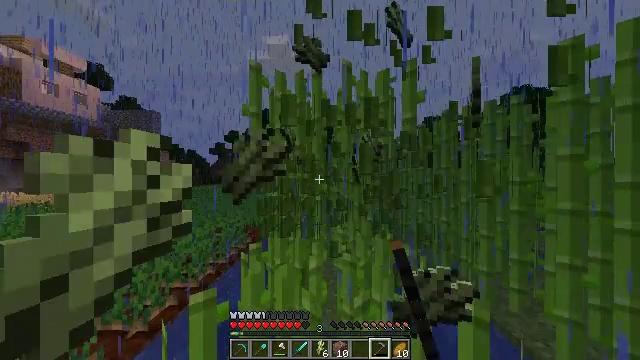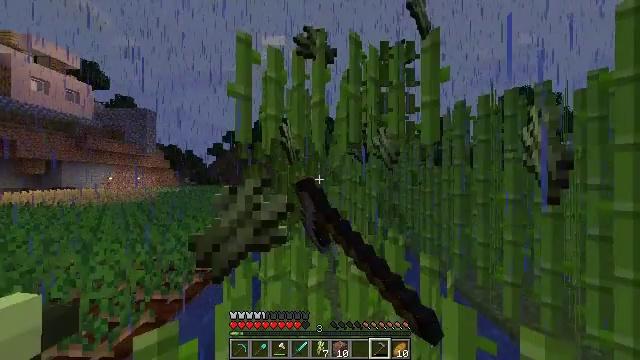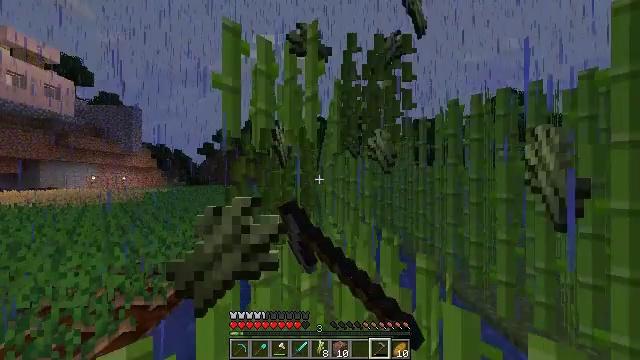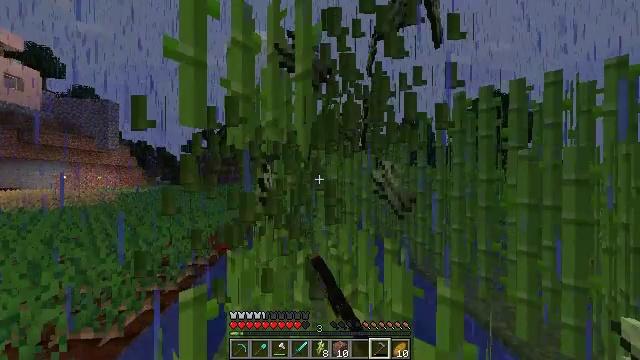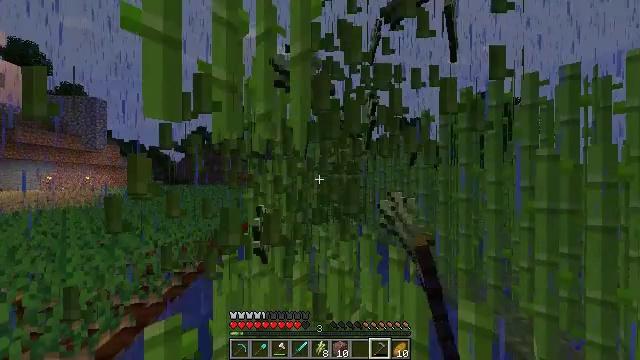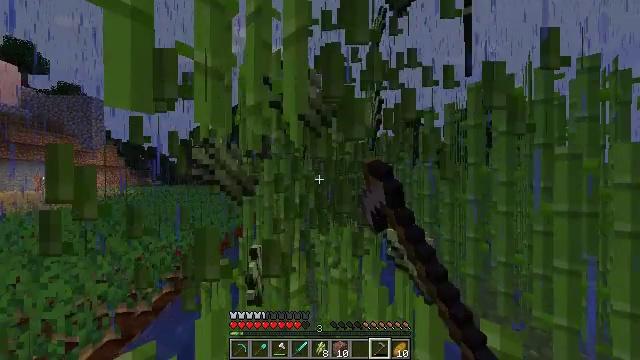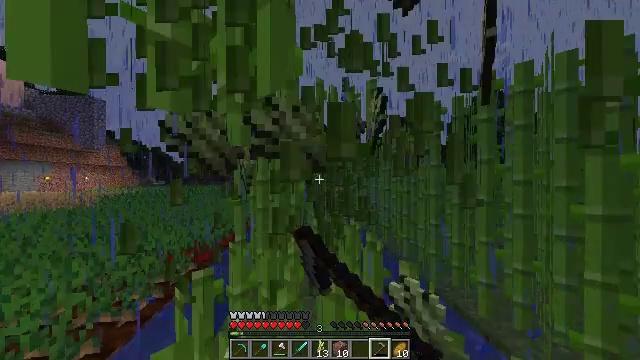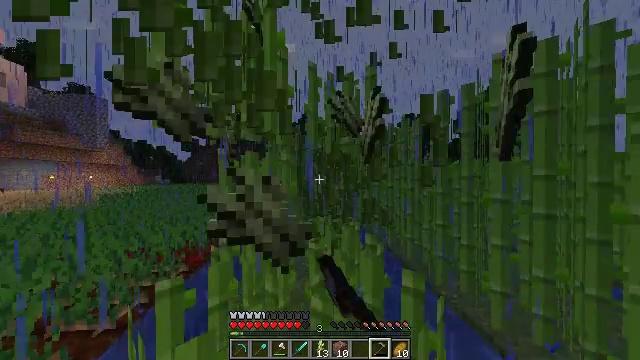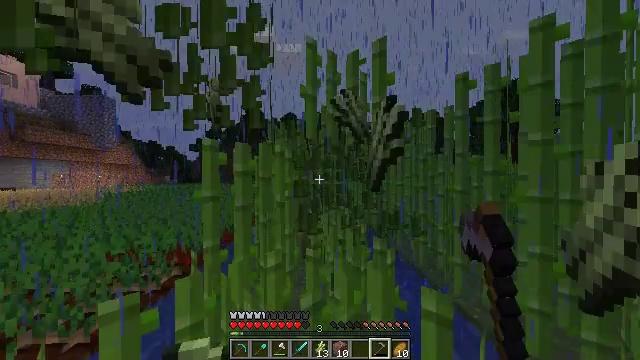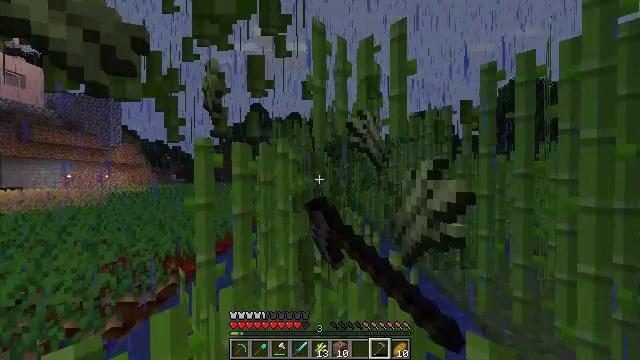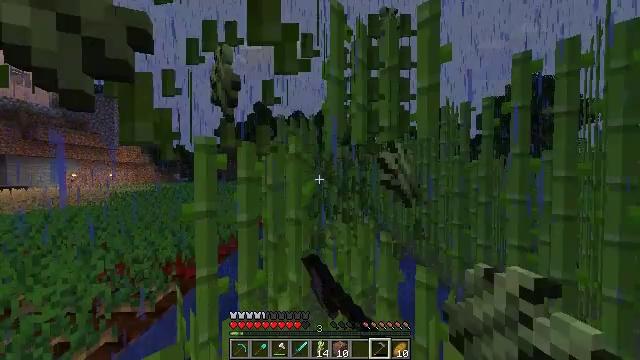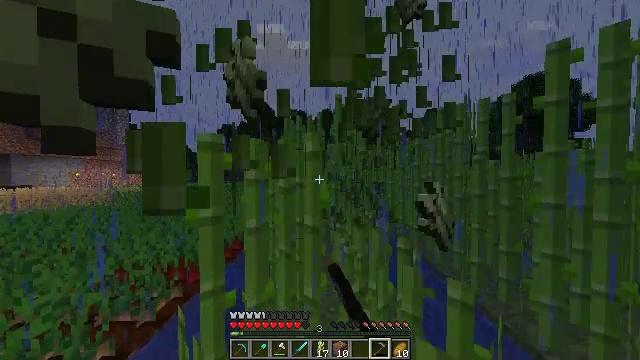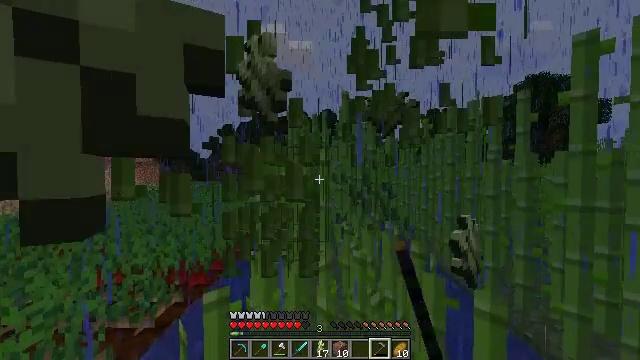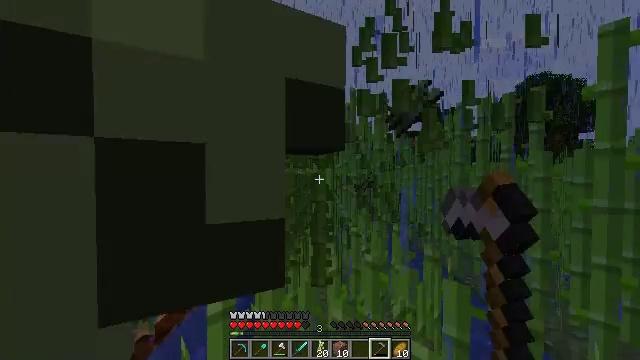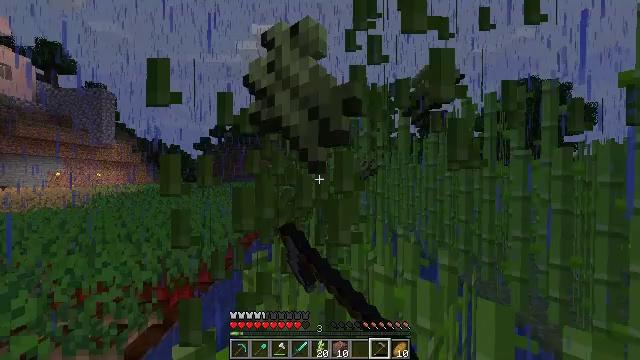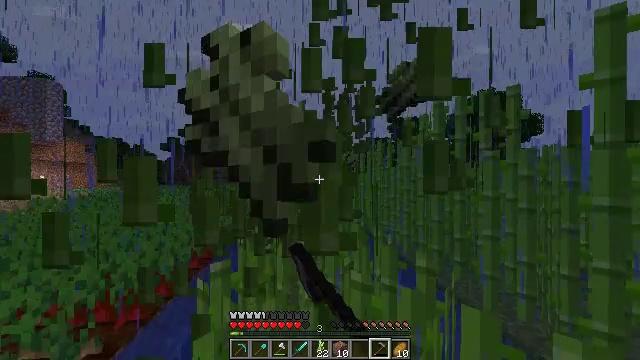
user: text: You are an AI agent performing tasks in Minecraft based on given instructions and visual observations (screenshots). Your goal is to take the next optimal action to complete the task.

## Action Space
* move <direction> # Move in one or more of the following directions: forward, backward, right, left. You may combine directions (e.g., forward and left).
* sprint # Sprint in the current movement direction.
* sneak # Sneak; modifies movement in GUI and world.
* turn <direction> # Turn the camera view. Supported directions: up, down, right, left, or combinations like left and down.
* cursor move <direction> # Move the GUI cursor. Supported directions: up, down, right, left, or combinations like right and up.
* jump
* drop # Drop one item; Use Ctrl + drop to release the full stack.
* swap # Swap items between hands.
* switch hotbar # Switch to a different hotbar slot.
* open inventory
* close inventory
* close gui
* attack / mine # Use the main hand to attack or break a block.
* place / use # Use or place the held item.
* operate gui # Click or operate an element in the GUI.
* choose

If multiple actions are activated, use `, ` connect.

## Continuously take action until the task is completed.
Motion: motion action
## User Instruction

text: Collect sugar cane near water sources.
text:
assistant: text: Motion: move forward, sprint, attack / mine
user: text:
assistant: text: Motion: move forward, sprint, turn right, attack / mine
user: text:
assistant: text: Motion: move forward, sprint, turn right, attack / mine
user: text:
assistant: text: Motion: move forward, sprint, turn right, attack / mine
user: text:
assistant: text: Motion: move forward and move right, sprint, attack / mine
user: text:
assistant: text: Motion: move forward and move right, sprint, attack / mine
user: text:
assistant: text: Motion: move forward, sprint, turn left, attack / mine
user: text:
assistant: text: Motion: move forward, sprint, turn left, attack / mine
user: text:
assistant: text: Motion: move forward and move left, sprint, turn left, attack / mine
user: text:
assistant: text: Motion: move forward and move left, sprint, attack / mine
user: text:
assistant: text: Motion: move forward and move left, sprint, attack / mine
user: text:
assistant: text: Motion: move forward and move left, sprint, attack / mine
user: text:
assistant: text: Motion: move forward, sprint, attack / mine
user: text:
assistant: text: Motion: move forward and move right, sprint, turn right, attack / mine
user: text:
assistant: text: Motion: move forward and move right, sprint, turn right, attack / mine
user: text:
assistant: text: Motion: move forward and move right, sprint, turn right, attack / mine
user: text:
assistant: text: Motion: move forward and move right, sprint, turn right, attack / mine
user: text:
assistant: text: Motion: move forward and move right, sprint, attack / mine
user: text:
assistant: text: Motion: move forward, sprint, attack / mine
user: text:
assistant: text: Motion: move forward, sprint, turn left, attack / mine
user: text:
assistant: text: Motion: move forward, sprint, turn left, attack / mine
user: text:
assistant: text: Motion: move forward and move left, sprint, turn left, attack / mine
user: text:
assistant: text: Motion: move forward and move left, sprint, turn left, attack / mine
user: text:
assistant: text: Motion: move forward and move left, sprint, attack / mine
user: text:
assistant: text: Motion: move forward and move left, sprint, attack / mine
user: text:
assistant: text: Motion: move forward and move left, sprint, attack / mine
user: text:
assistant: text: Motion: move forward, sprint, attack / mine
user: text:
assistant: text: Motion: move forward, sprint, attack / mine
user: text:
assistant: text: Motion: move forward, sprint, attack / mine
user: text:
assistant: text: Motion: move forward, sprint, attack / mine